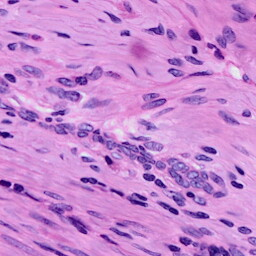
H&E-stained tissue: Cervix